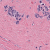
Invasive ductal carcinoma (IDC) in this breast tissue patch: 1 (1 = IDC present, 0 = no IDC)